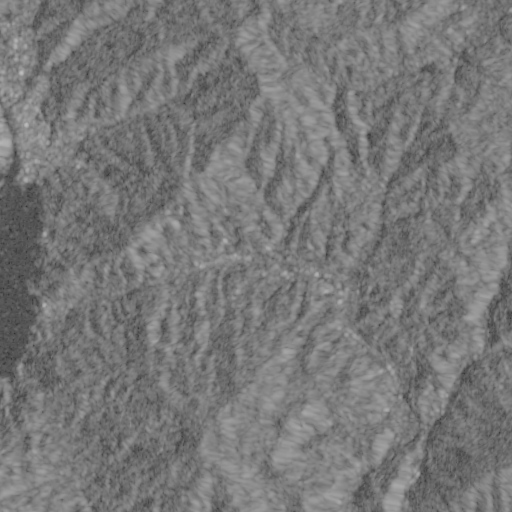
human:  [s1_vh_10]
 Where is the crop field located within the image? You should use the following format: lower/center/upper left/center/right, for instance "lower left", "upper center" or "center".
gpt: The crop field is located in the upper left of the image.
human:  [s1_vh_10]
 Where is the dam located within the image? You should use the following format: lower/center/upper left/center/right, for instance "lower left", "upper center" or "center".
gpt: The dam is located in the lower left of the image.
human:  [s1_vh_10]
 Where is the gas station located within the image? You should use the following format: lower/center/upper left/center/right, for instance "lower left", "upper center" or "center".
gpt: The gas station is located in the upper left of the image.
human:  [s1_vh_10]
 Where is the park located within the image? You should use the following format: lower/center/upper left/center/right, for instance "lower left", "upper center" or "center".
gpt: The park is located in the upper left of the image.
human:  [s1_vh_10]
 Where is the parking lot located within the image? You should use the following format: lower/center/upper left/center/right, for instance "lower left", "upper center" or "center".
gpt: The parking lot is located in the upper left of the image.
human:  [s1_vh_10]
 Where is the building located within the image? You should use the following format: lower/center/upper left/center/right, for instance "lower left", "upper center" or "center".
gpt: There is no building in the image.

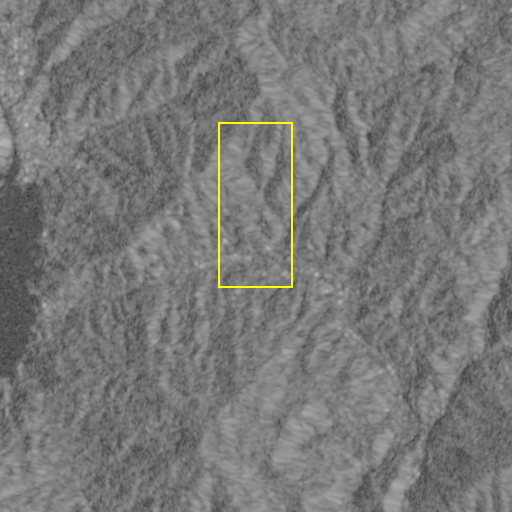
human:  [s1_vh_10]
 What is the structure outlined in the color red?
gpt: There is no red outline.
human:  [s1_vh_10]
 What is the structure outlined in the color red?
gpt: There is no structure outlined in red.